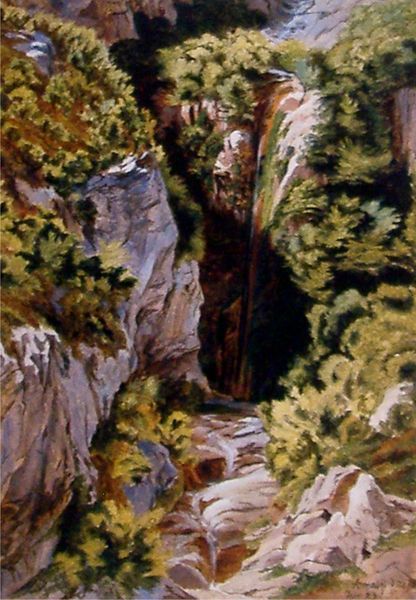
Titel: Felsenschlucht bei Amalfi mit kleinem Wasserfall
Künstler: Carl Wagner
Standort: Frankfurt (am Main)
Institution: Galerie Joseph Fach
Schlagwörter: baum, berg, blau, blätter, dunkel, felsen, gemälde, gestein, laub, schatten, wasser, weiß, bäume, fluss, gelb, grün, impressionismus, landschaft, braun, grau, hell, licht, gras, weg, stein, steine, bild, signatur, öl, bach, erde, gräser, hügel, natur, strauch, busch, büsche, pfad, sonne, sträucher, realismus, pflanze, pflanzen, höhle, tal, wald, wasserfall, sommer, naturalismus, süden, abhang, aplen, berge, fels, gebirge, hang, tag, geröll, schlucht, steil, idylle, romantik, detail, tiefe, frühling, kühle, foto, kante, unterschrift, alpen, rinnsal, wasserlauf, loch, gruft, bewachsen, grotte, graben, felsbrocken, planzen, gestrüpp, bergbach, natürlich, tief, kliff, sträuche, ideallandschaft, mäume, canon, schlund, kreta, nutur, cannion